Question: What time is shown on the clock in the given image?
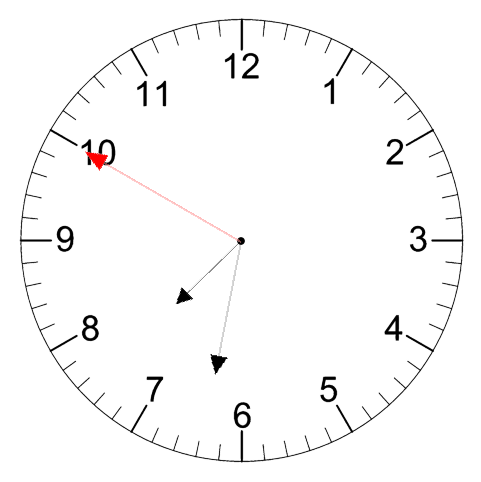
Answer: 07:31:50